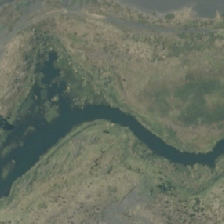
Land cover: low_producing_grassland